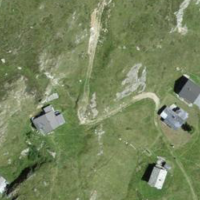
EUNIS habitat code: 23
Species observed at this site:
Viola calcarata